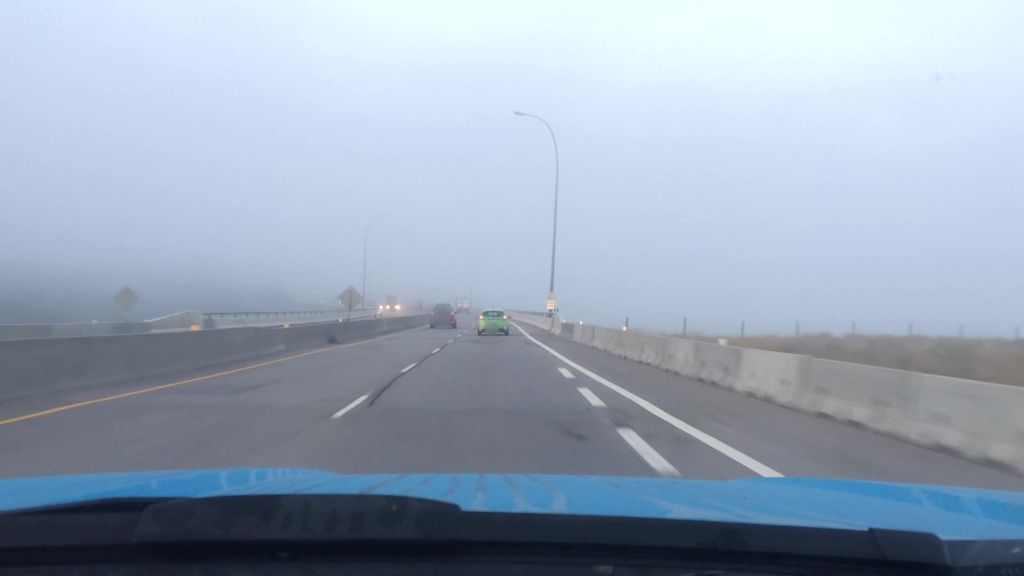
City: calgary